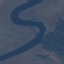
Label: River